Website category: auto
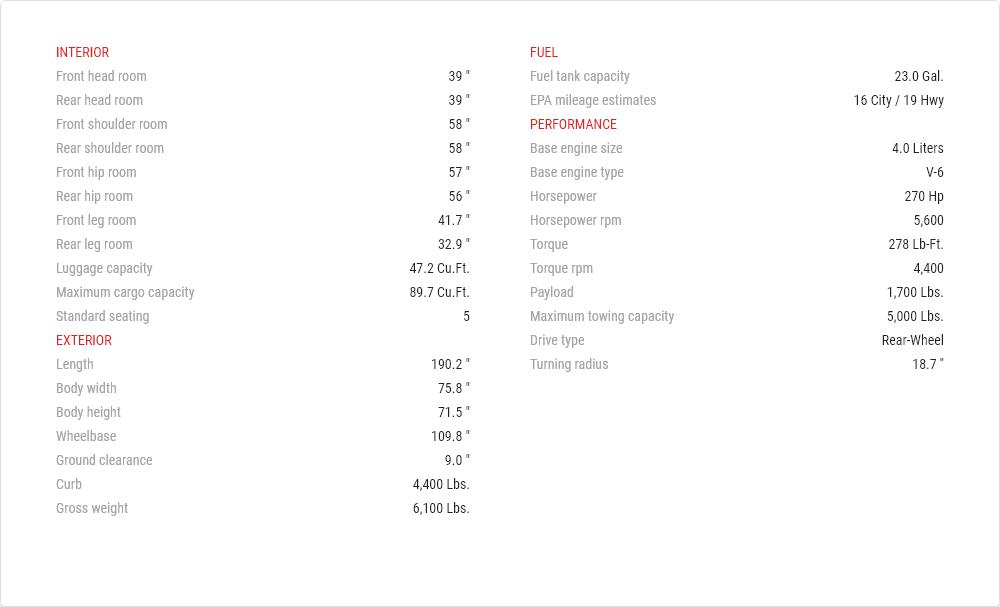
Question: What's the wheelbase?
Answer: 109.8 "

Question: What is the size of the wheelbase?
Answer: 109.8 "

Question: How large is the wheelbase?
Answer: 109.8 "

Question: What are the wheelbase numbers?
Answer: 109.8 "

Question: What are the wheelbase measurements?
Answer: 109.8 "

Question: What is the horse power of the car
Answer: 270 hp

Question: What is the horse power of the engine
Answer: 270 hp

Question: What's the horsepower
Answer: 270 hp

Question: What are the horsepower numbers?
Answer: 270 hp

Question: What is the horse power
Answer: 270 hp

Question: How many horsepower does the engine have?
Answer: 270 hp

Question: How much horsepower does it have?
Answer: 270 hp

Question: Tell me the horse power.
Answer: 270 hp

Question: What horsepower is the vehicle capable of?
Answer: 270 hp

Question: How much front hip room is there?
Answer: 57 "

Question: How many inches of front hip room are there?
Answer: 57 "

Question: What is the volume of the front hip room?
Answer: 57 "

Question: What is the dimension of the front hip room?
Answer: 57 "